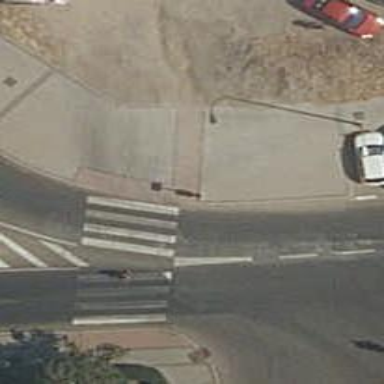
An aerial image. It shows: Footway crossing equipped with traffic signals.